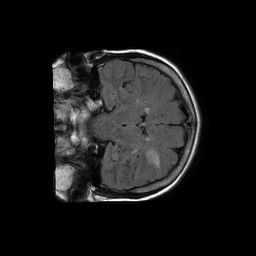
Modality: FLAIR
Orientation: coronal
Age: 60
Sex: female
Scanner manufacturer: philips
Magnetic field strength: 1.5 T
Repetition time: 6 s
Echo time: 0.12 s